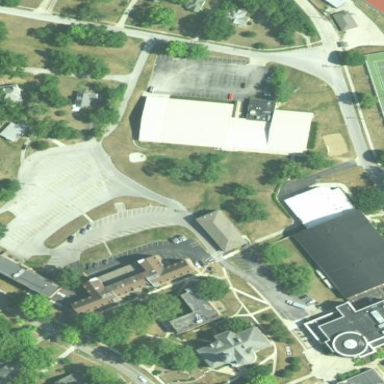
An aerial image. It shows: Parking area.